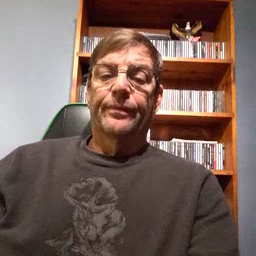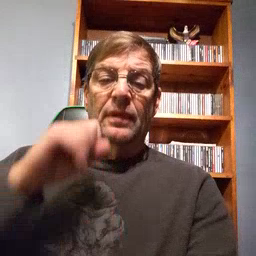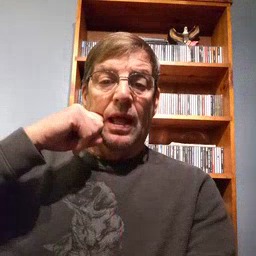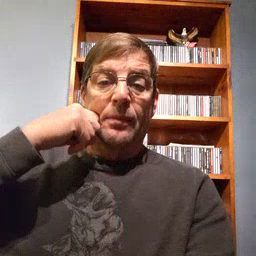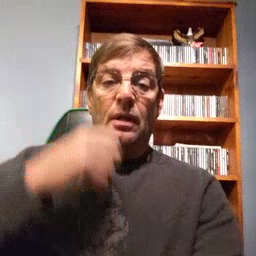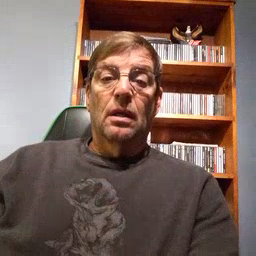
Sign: apple